Field crop: tomato
Growth stage: 1
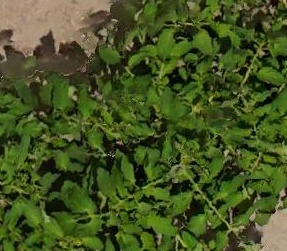
Species: tomato